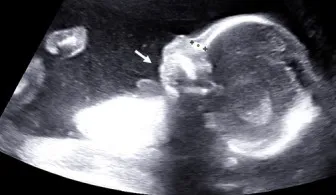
Ultrasonographic findings at 20 wk, 5 d of gestation. D, Placenta (open arrow).
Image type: radiology (ultrasound)